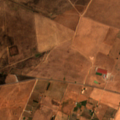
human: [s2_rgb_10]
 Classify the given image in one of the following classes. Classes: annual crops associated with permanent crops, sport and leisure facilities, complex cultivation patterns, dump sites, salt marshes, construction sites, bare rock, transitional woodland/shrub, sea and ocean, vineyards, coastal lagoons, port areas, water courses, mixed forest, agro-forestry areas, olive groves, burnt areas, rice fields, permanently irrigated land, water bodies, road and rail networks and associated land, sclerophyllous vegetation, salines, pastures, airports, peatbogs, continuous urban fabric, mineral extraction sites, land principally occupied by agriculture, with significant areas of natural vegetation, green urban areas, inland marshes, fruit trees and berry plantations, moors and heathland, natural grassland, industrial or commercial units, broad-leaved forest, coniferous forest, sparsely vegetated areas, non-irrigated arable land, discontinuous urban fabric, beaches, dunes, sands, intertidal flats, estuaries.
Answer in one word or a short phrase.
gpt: non-irrigated arable land, complex cultivation patterns